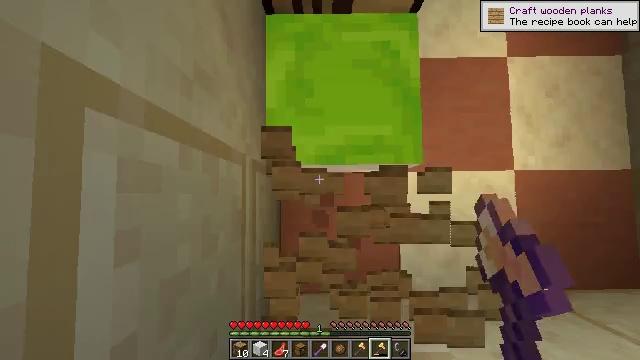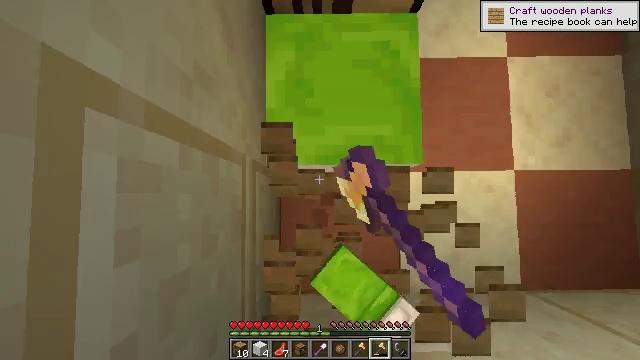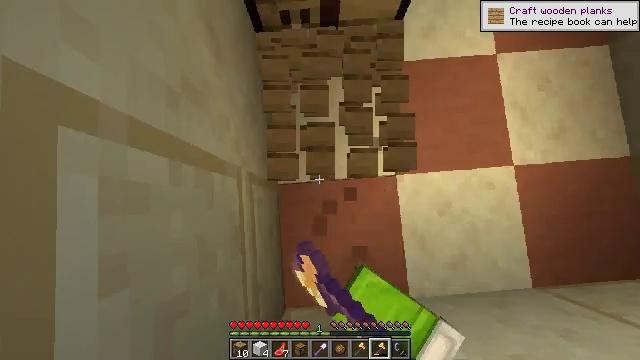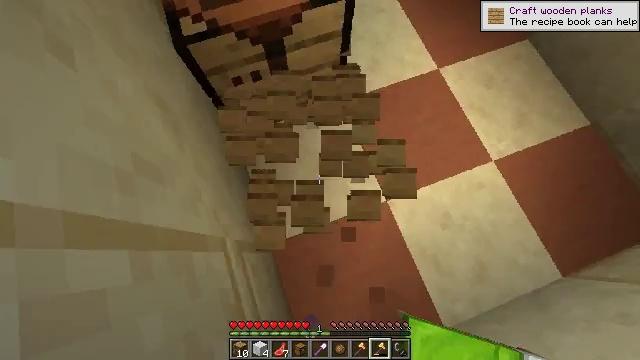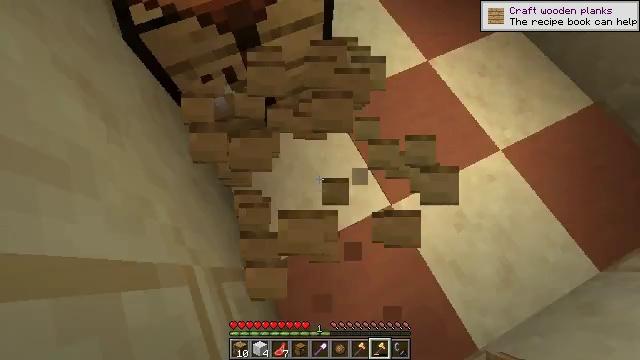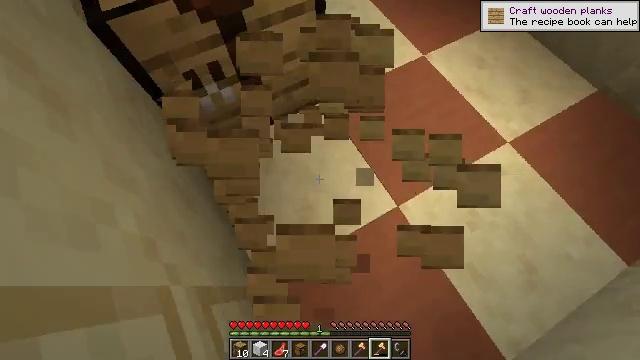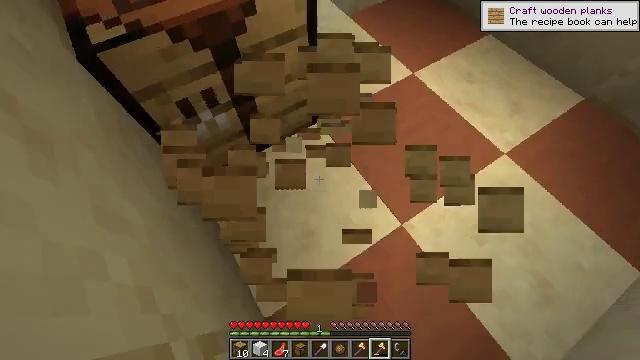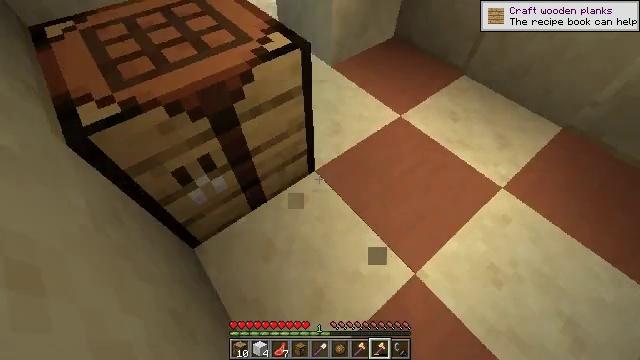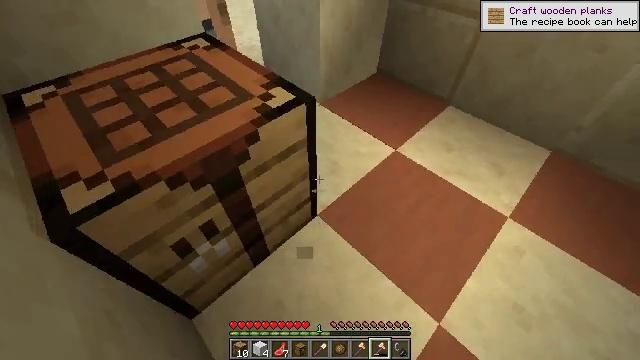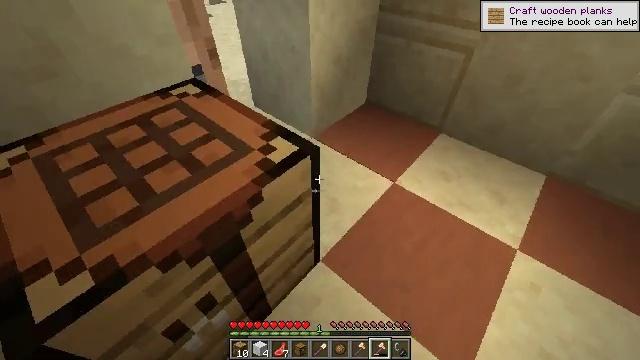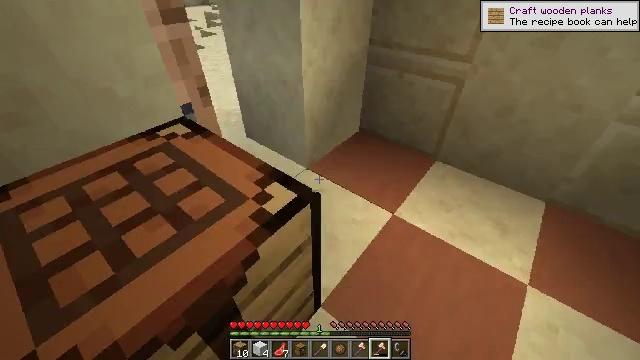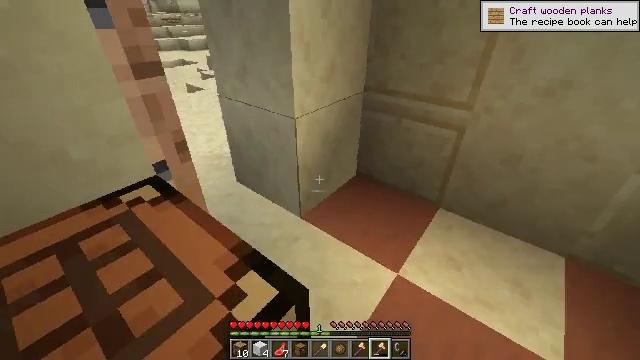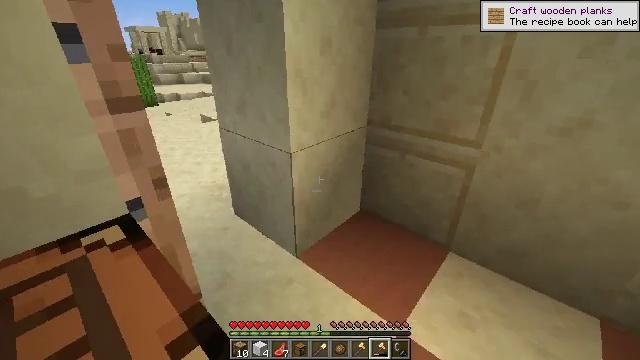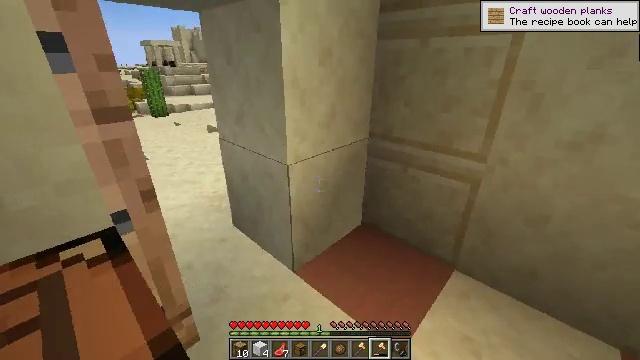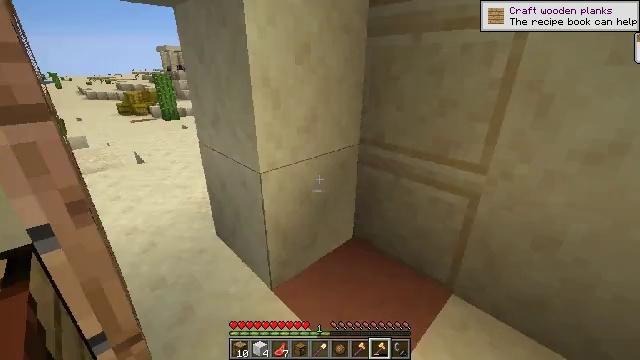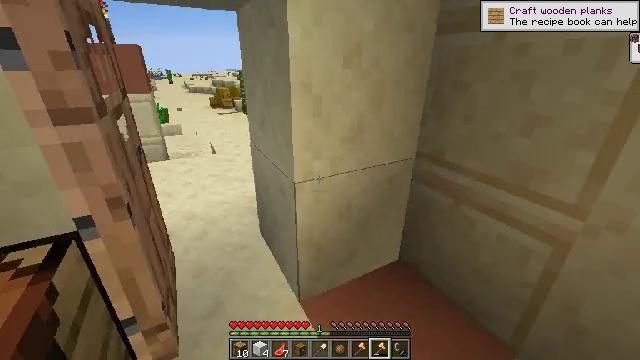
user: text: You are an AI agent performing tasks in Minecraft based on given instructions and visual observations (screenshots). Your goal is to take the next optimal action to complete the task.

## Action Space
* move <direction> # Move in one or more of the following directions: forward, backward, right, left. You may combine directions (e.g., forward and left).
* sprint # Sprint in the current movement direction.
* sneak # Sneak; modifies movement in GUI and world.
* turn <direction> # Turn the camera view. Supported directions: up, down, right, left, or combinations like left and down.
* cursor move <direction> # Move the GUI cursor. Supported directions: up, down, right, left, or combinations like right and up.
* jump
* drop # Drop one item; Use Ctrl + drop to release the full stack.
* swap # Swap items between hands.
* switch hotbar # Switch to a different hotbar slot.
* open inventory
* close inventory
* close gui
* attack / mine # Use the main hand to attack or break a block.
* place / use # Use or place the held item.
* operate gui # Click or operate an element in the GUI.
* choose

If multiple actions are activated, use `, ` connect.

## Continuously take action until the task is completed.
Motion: motion action
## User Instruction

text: Reclaim the cartography table for later use.
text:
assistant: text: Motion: attack / mine
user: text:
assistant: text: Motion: turn right and up, attack / mine
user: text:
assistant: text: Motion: turn right and up, attack / mine
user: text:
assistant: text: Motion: move left, turn right and up
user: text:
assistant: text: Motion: move left, turn right and up
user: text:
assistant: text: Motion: move forward and move left, turn right and up
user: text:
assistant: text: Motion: move forward and move left, turn right and up
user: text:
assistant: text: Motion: move forward and move left, turn right and up
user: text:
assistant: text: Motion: move forward, turn right and up
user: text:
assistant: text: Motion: move forward, turn right and up
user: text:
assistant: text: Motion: move forward and move right, turn up
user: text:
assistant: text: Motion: move forward and move right, turn left and up
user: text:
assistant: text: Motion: move forward and move right, turn left and up
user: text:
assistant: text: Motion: move forward and move right, turn left
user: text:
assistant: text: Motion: move forward and move right, turn left
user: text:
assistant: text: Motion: move right, turn left and down
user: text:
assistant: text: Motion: turn left and down
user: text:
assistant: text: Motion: move back and move left, turn left and down
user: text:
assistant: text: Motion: move back and move left, turn left and down
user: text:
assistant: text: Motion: move back and move left
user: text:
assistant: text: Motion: move back and move left, turn right and up
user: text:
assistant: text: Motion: move back and move left, turn right and up
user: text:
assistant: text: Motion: move back and move left, turn right and up
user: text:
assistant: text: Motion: move back and move left, turn right and up
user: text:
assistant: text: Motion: move left, turn right and up
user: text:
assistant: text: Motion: move forward and move left, turn right and up
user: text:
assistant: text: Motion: move forward and move left, turn right and up
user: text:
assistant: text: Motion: move forward and move left, turn right and up
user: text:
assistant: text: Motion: move forward, turn up
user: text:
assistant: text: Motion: move forward